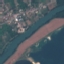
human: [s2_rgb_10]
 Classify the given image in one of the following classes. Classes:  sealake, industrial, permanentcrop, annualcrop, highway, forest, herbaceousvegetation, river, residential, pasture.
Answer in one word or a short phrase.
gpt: River